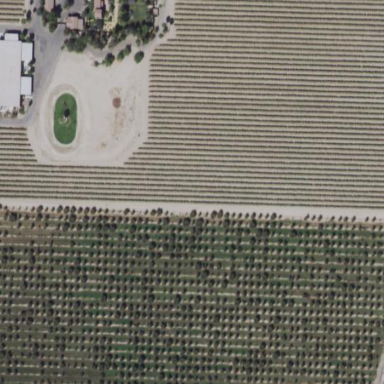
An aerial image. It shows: Beautiful vineyard in the countryside.